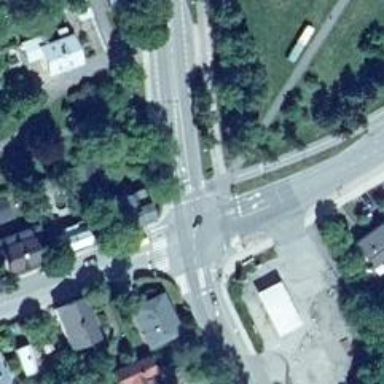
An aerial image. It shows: Marked crossing on cycleway road.